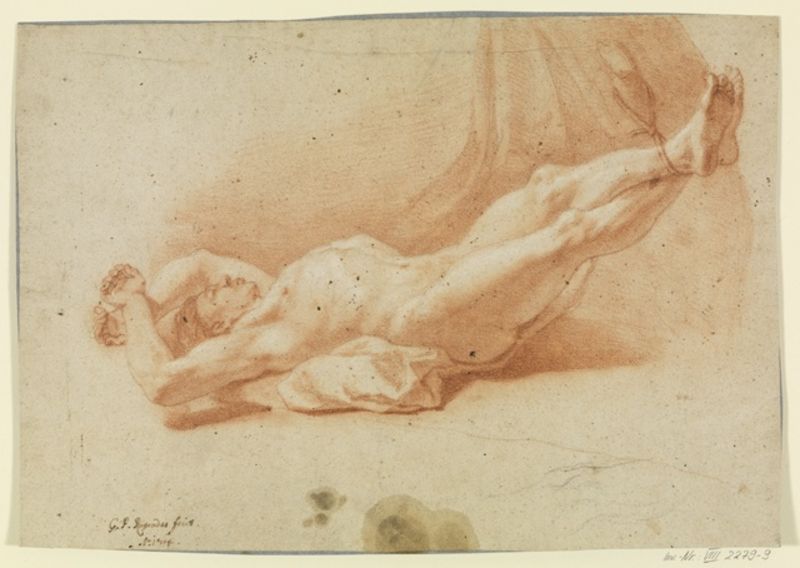
Titel: Männlicher Akt, auf dem Rücken liegend, mit hochgebundenen Füßen
Künstler: Georg Philipp Rugendas
Standort: Karlsruhe
Institution: Staatliche Kunsthalle Karlsruhe
Schlagwörter: akt, baum, dunkel, fuß, hand, haut, kopf, körper, mann, nackt, nackter, schatten, schlaf, grün, braun, brust, finger, frau, haar, hell, hintergrund, kreide, licht, mund, nase, ohr, orange, pastell, rücken, schwarz, skizze, weiss, zeichnung, rot, schal, schleier, tuch, beige, malerei, alt, jung, arm, arme, augen, falten, gesicht, leiche, mensch, tod, tot, toter, hände, portrait, signatur, vorhang, ast, stamm, boden, figur, haare, schnur, stoff, stoffe, strick, decke, blatt, schleifen, ohren, potrait, renaissance, rosa, schulter, beine, fesseln, bein, füße, hintern, schrift, papier, liegen, schlafend, man, studie, fels, grafik, graphik, vergilbt, signiert, sepia, kissen, weiblich, muskeln, bett, nabel, bauch, laken, brustwarzen, erotisch, geschlecht, knie, knöchel, liegend, oberschenkel, zehen, ring, dünn, hoch, striche, oben, unten, punkte, fleisch, knochen, muskulös, tusche, haken, unterschrift, bruan, kreuz, links, seil, nakt, rippen, plastisch, bond, schraffur, radierung, stich, hector, gefangen, text, strafe, beschriftung, bleistift, entwurf, mythologie, fleck, flecken, pergament, verschränkt, verwischt, leintuch, männlich, kreuzigung, leichnam, antik, leiden, muskel, stark, achsel, erhoben, gebunden, rötlich, fleckig, opfer, aufgehängt, undeutlich, binden, inventarnummer, gefangener, brustkorb, ferse, fersen, petrus, gestreckt, liegt, tempera, rötel, nummer, handschrift, lavierung, gekreuzt, apollo, bettuch, muskulatur, legende, überkreuzt, hilflos, got, mager, fessel, verschmutzt, verschränken, vorzeichnung, pflock, gouache, kreid, aquarel, vorstudie, skize, schlinge, martyrium, folter, marter, gefesselt, handgelenk, datiert, dunkeö, zecihnung, kopfüber, nakct, bloß, aufhängung, hektor, fussfessel, achilles, verblichen, gilb, fesselung, rötelzeichnung, nacjt, männlicher akt, geknebelt, fesel, kreuzen, autogramm, runter, wasserschaden, achselhöhlen, schrtift, festgebunden, to, po, zu, 9, prometeus, schatten#, veüberkopf, gefeselt, fesssel, nachht, zeiochnung, zeihen, oberschenke, rötelstift, pourbus, verschmeirt, hände verbunden, grafik skizze, männlivh, weiss gehoben, arkm, eschnekel, fettfleck, brust#, kraft muskeln, g.f., linkes bein, flkecken, gerötelt, geschlossen kopf, gefellselt, 2279-9, 2279